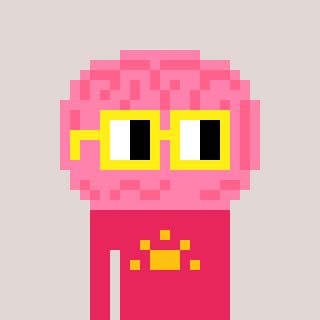
a pixel art character with square yellow glasses, a brain-shaped head and a redpinkish-colored body on a warm background